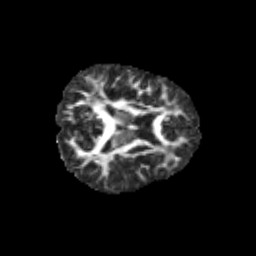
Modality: FA
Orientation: axial
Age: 9
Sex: female
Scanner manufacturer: siemens
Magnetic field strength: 3 T
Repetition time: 3.8 s
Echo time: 0.07 s